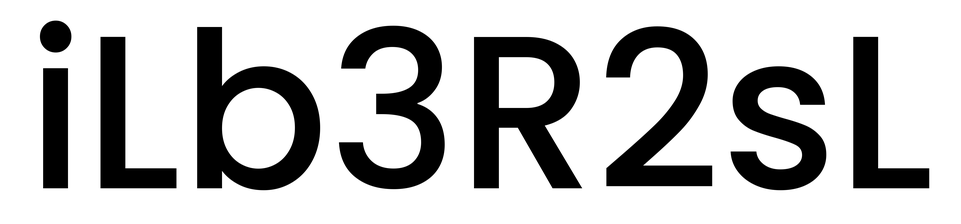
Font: Poppins-Medium